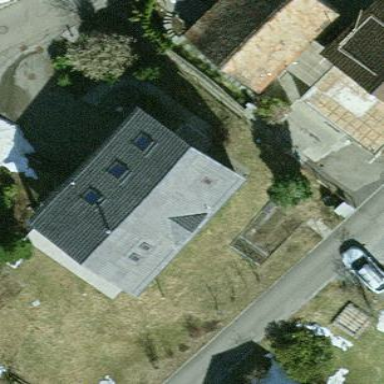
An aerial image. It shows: Simple and straightforward house.